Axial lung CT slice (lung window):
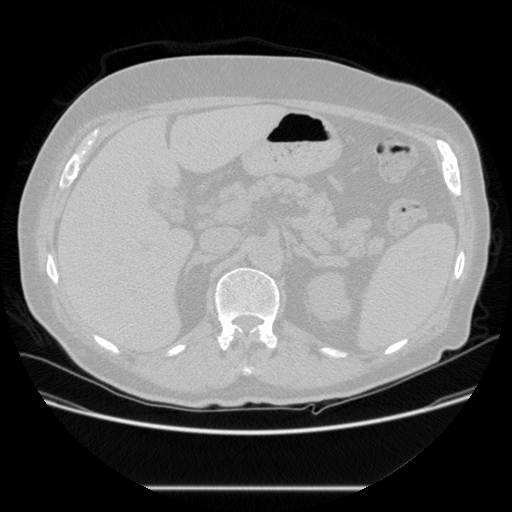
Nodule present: no